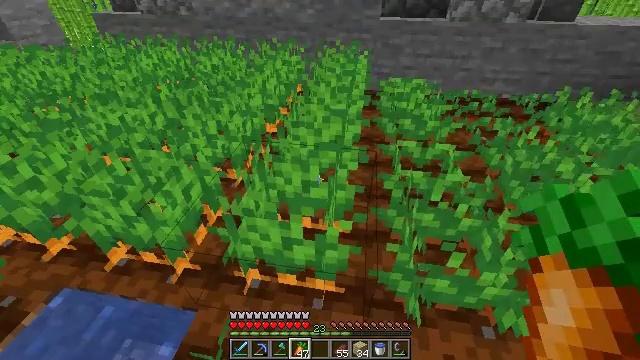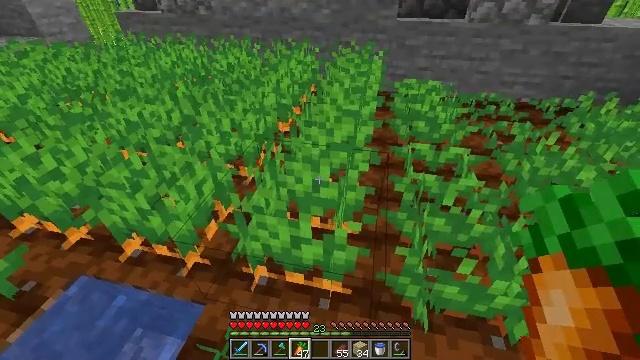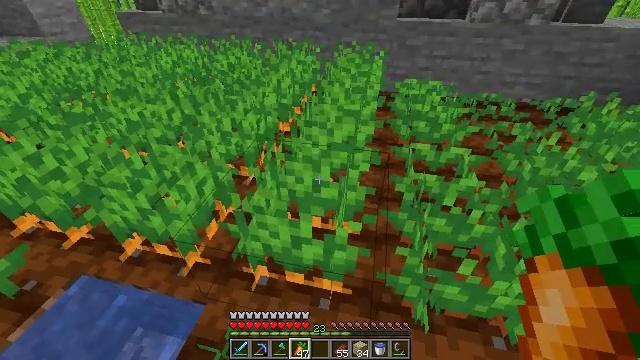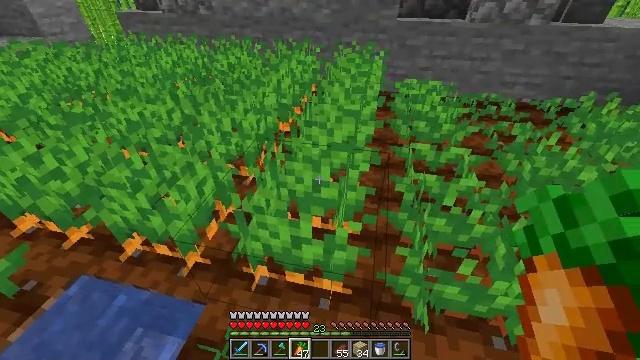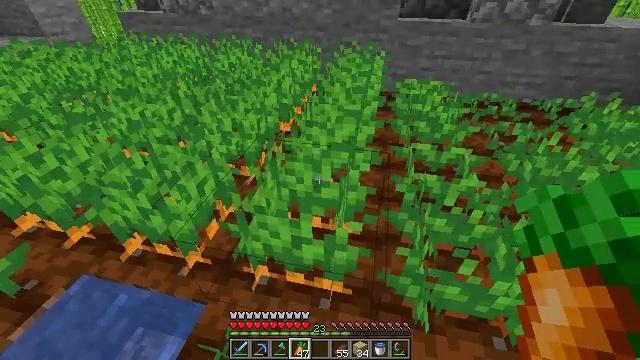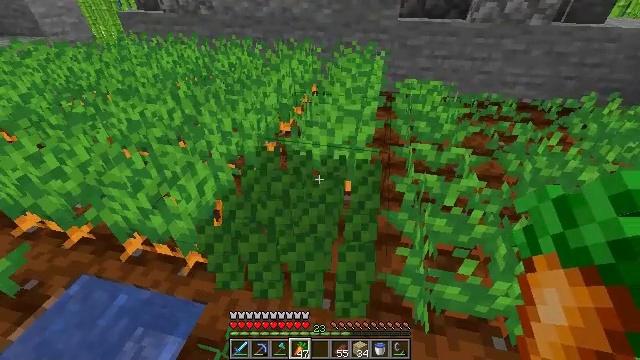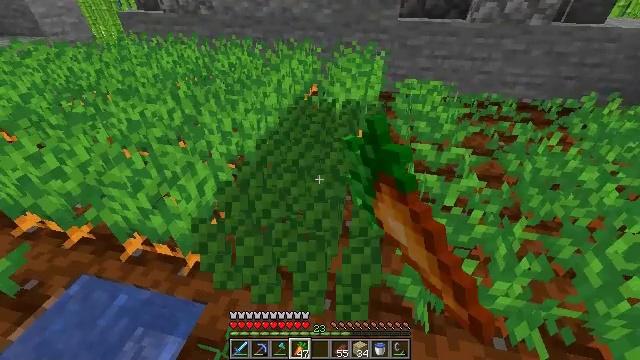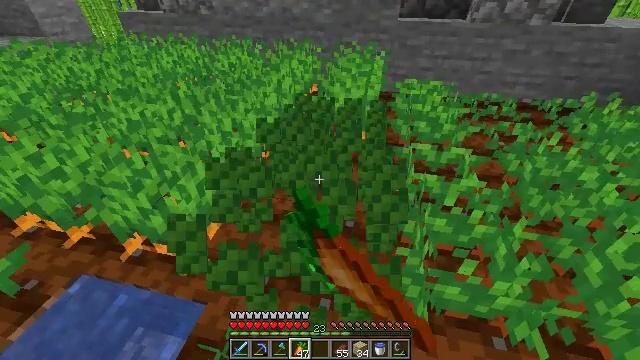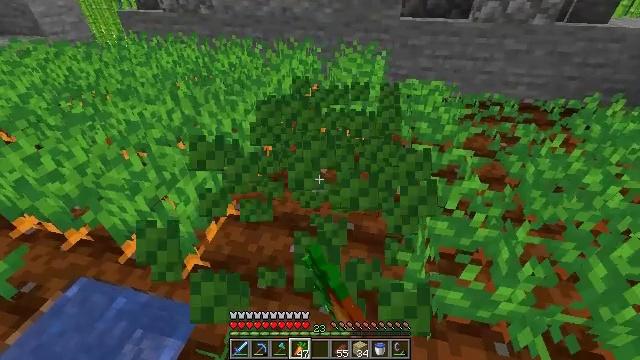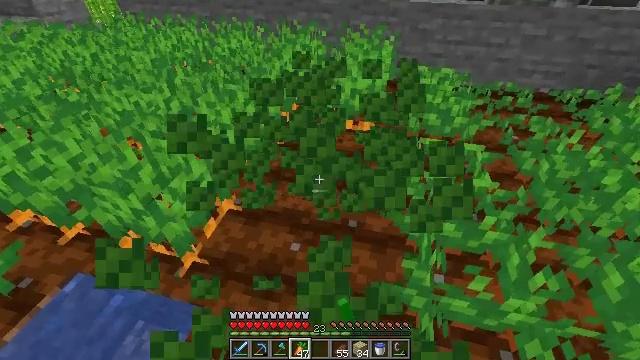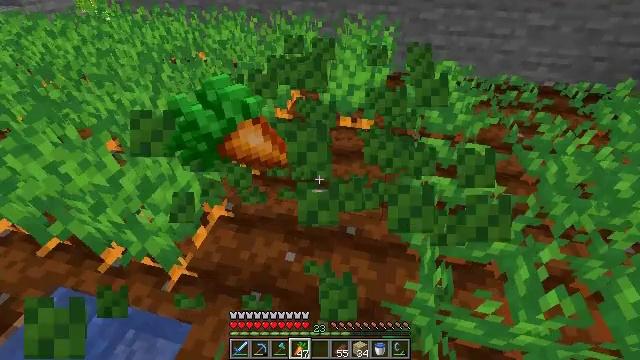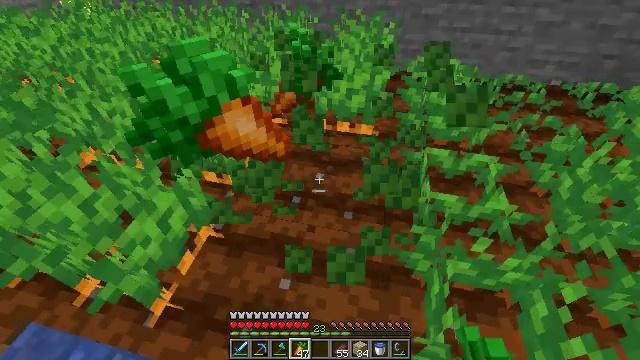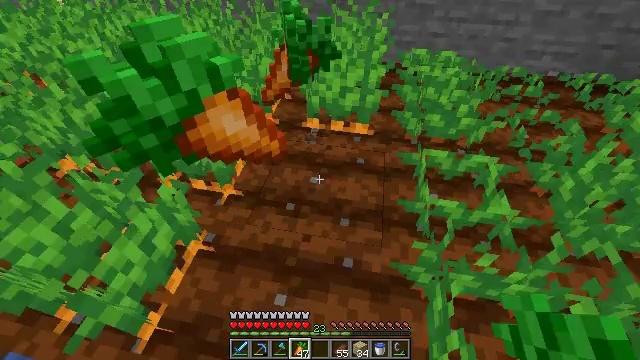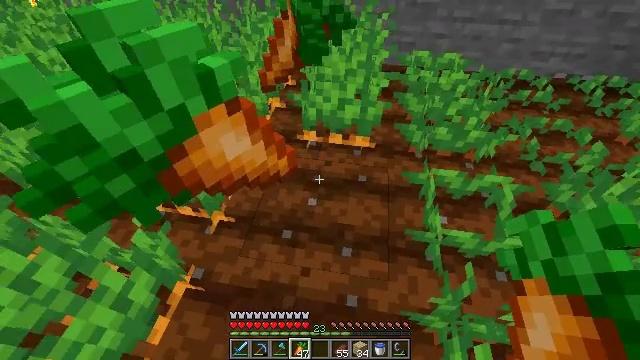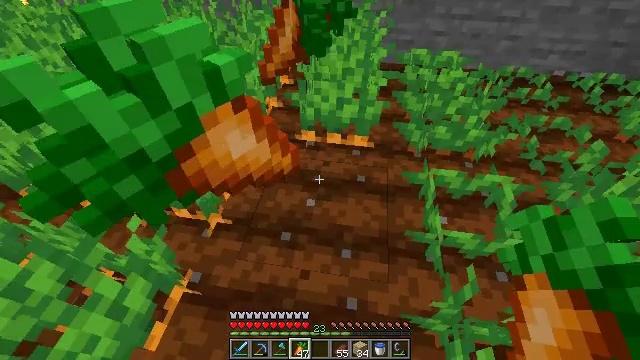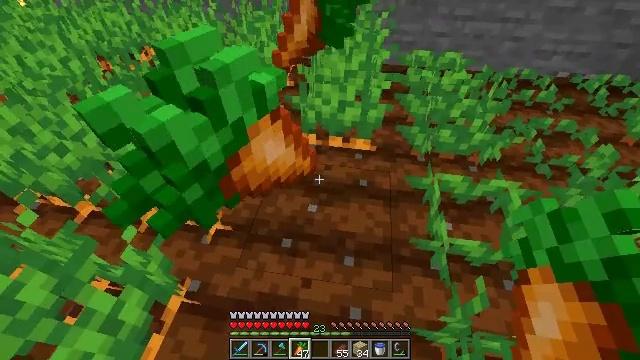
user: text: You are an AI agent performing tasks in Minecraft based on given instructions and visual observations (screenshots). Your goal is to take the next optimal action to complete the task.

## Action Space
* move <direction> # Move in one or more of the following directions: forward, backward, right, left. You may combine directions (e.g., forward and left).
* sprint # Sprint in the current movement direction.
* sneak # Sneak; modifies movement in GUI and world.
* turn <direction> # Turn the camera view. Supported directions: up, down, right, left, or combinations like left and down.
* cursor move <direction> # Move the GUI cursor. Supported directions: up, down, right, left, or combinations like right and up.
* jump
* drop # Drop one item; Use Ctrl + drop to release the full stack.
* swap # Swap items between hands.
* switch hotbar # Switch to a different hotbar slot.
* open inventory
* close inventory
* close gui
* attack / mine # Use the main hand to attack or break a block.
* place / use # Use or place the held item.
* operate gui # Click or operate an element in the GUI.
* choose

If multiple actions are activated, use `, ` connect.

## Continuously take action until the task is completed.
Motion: motion action
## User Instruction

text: Retrieve carrots by attacking the plant.
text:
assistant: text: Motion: turn left
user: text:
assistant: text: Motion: no_op
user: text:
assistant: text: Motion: no_op
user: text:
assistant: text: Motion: no_op
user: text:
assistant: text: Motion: attack / mine
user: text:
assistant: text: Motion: attack / mine
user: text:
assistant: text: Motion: attack / mine
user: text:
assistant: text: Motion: move forward
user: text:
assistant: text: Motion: move forward, turn left and down
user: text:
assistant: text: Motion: move forward, turn down
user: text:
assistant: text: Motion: move forward, turn down
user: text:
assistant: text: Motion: move forward, turn right and down
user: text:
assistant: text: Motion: turn right and down
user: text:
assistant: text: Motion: no_op
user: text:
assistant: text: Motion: no_op
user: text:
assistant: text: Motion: no_op
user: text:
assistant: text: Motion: no_op
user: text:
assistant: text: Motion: turn up
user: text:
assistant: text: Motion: turn right and up
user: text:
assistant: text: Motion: turn right and up
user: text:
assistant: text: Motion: move forward, attack / mine
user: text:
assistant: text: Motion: move forward, attack / mine
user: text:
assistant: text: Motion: move forward, attack / mine
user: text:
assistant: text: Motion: move forward, turn left and down
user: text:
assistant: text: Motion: move forward, turn left and down
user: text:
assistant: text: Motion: turn down
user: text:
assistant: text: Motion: no_op
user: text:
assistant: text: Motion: no_op
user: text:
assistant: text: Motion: no_op
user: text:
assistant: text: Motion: no_op